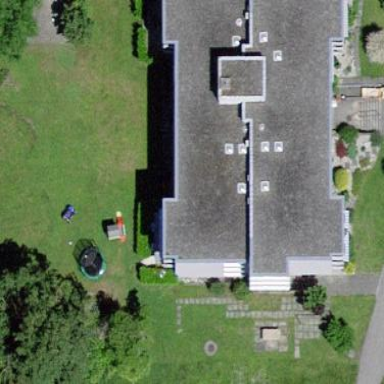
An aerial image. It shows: Building with apartments and flat roof.